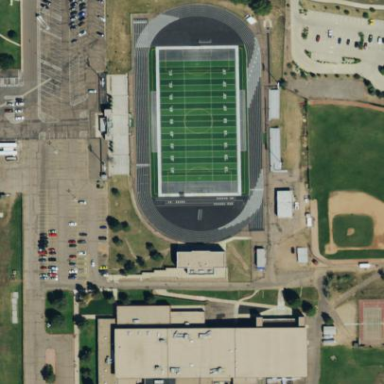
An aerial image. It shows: American football pitch.